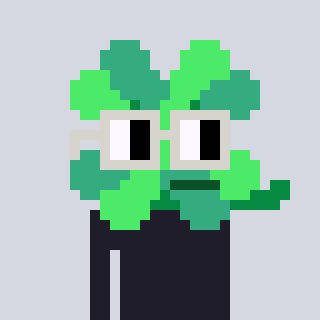
a pixel art character with square light gray glasses, a clover-shaped head and a hotbrown-colored body on a cool background